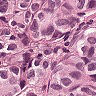
Metastatic tissue present: yes